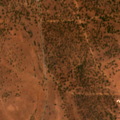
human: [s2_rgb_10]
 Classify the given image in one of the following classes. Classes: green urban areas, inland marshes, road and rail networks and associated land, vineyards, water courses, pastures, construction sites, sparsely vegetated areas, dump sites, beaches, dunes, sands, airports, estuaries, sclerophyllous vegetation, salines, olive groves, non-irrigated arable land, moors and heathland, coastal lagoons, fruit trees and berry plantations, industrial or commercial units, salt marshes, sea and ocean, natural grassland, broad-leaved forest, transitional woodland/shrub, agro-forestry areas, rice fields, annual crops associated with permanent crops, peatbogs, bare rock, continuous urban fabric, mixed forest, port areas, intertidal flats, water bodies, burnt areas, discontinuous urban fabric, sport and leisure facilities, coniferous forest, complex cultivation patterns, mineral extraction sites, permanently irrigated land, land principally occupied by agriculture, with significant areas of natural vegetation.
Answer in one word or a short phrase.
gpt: pastures, agro-forestry areas